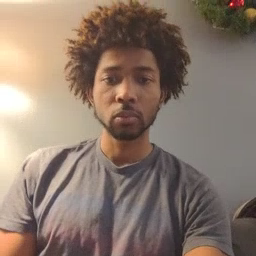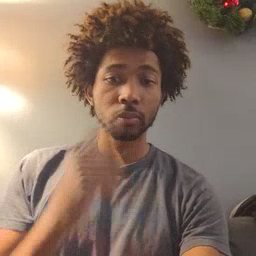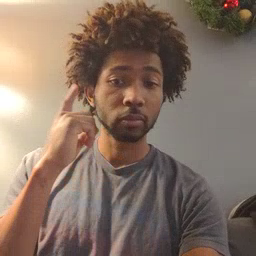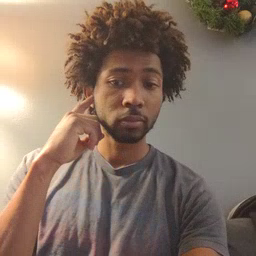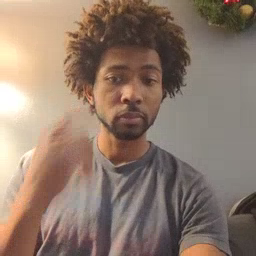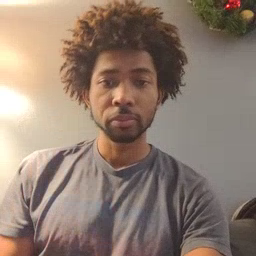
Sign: hear